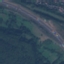
Label: Highway